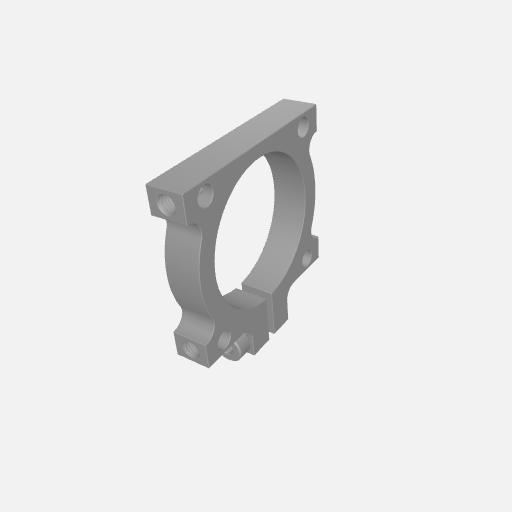
Part: Side2Post2ClampingMount32ID